Field crop: tomato
Growth stage: 1
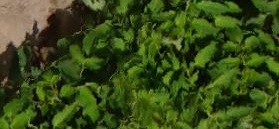
Species: tomato